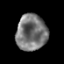
Tissue: prostate
Cell type: Endothelial cells
Senescence score: 0.3177
Nuclear area (px): 1084
Mean DAPI intensity: 119.087